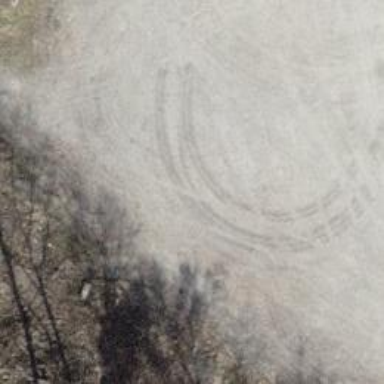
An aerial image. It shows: High-quality track used for forestry vehicles.